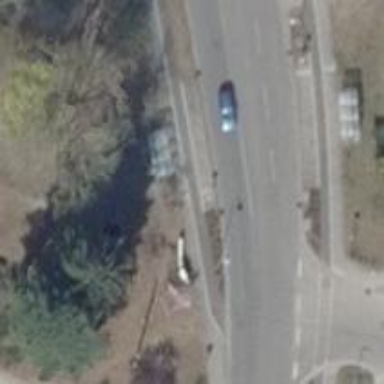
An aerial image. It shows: Public transport shelter.